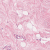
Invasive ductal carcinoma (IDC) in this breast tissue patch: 0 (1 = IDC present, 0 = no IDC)